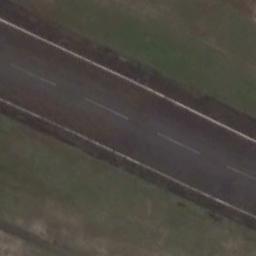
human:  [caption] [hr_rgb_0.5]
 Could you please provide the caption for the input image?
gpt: The runway is surrounded by grass .

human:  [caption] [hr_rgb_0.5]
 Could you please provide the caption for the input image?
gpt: There is brown bare ground next to the runway, With short white lines on the runway .

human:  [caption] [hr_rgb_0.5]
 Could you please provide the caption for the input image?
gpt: The runway goes through the lawn and several center line markings are on the runway .

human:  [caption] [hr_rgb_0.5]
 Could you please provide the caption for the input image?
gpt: The runway is on the grass .

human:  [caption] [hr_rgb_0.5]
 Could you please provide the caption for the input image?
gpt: There are green lawns beside the runway .